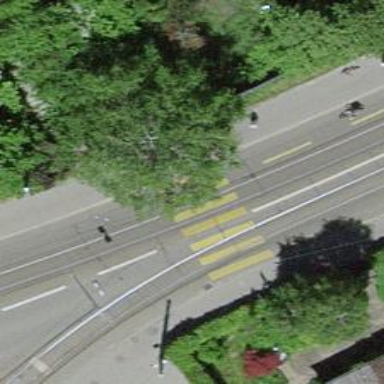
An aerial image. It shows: Kerb serving as barrier.